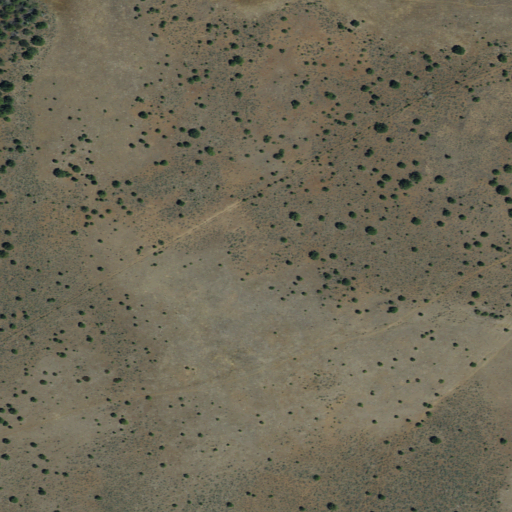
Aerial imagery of plain(s) in California named Harter Flat containing shrub and woody wetlands